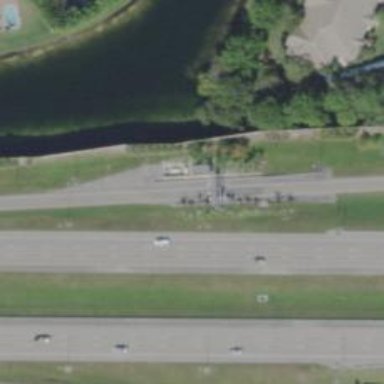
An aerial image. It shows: Toll gantry on the road.